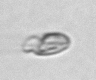
Label: Katodinium_or_Torodinium